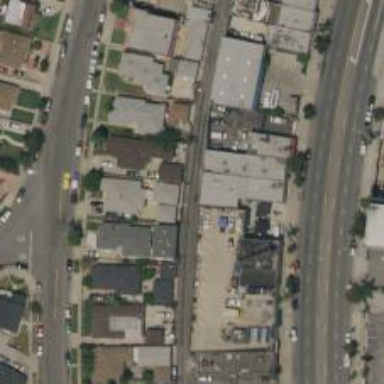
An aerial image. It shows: Alley classified as service road.